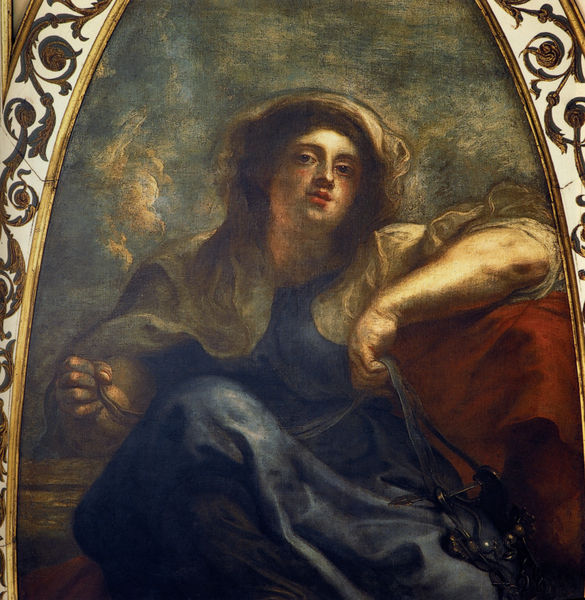
Titel: Die Mäßigung (Detail)
Künstler: Peter Paul Rubens
Standort: London
Institution: Banqueting Hall
Schlagwörter: blau, gemälde, hand, himmel, meer, umhang, weiß, wolken, blumen, bunt, frankreich, frau, kleid, licht, mund, nase, schmuck, blick, rot, schleier, tuch, wolke, beige, malerei, muster, ornament, jung, arm, arme, augen, band, falten, gesicht, leinen, rahmen, hände, portrait, porträt, spiegel, gewand, gold, haare, frontal, lippen, locken, perle, perlen, schulter, oval, rund, ranken, bogen, italien, französisch, blue, hands, oil, ornate, red, white, black, dark, dick, dress, face, hair, lace, lady, nose, painting, robe, sitting, woman, kopftuch, detail, floral, ornamente, verzierung, brown, faden, knie, geschirr, revolution, faust, allegorie, trense, utensilien, handtasche, smoke, spitzbogen, cloud, clouds, man, skin, sky, leder, girl, head, young, boy, eyes, scroll, rotes tuch, night, ornamentik, maria, wandbild, madonna, frame, shawl, chin, mouth, scarf, altarbild, storm, person, verziehrung, human, rote lippen, arms, cape, neck, renaissance, jesus, art, eye, fire, finger, fingers, reins, beautiful, lips, pale, blue dress, baby, fresco, majestic, paint, cheek, flames, mary, straps, forehead, shirt, fist, blaues kleid, creepy, bridle, veil, old, holy, pretty, ugly, fat, longing, framed, string, bard, brows, woma, elbow, thumb, 1500, boob, bells, tachse, backround, lids, womam, dark tones, clasping, roe, renisance, ornamented, lipseyes, eeyes, girl\